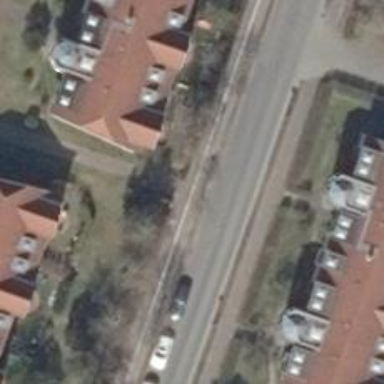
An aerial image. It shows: Footway.